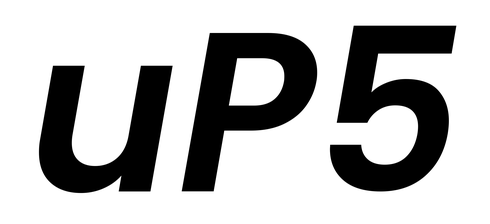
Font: Poppins-SemiBoldItalic